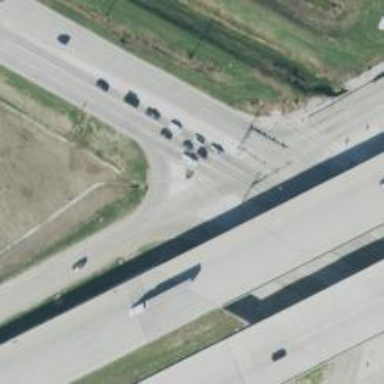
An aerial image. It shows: Secondary road with frontage road.